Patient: sex F, age 47
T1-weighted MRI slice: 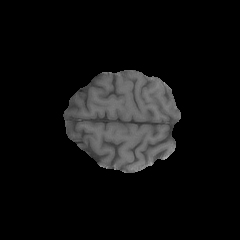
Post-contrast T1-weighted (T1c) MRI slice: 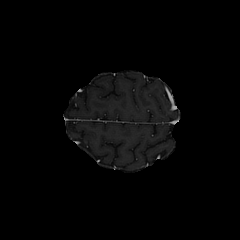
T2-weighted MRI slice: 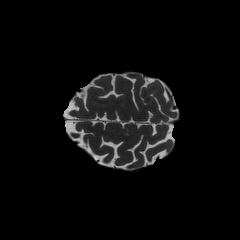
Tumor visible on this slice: no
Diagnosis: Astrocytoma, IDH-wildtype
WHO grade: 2